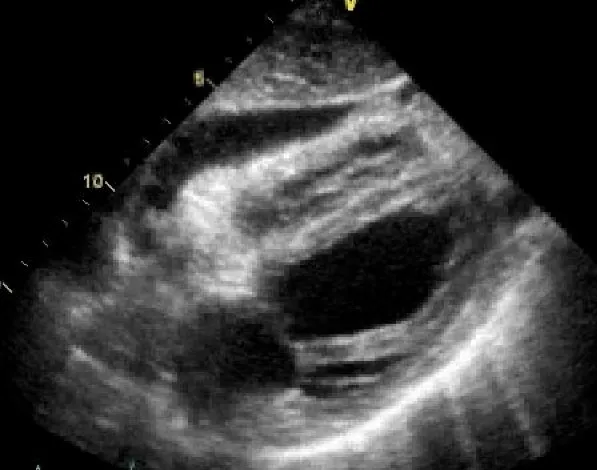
A transthoracic echocardiogram 4 chamber view from subxiphoid approach representing a 25 mm echolucent region adjacent to the right ventricular free wall and right atrium, presumed to be due to a pericardial effusion.
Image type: radiology (ultrasound)